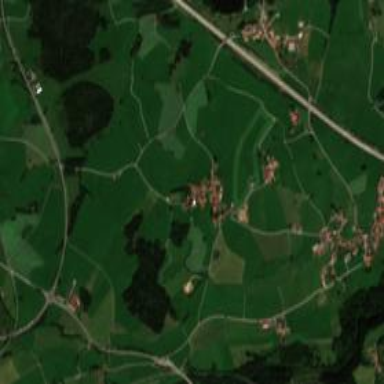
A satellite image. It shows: Small hamlet.